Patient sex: F
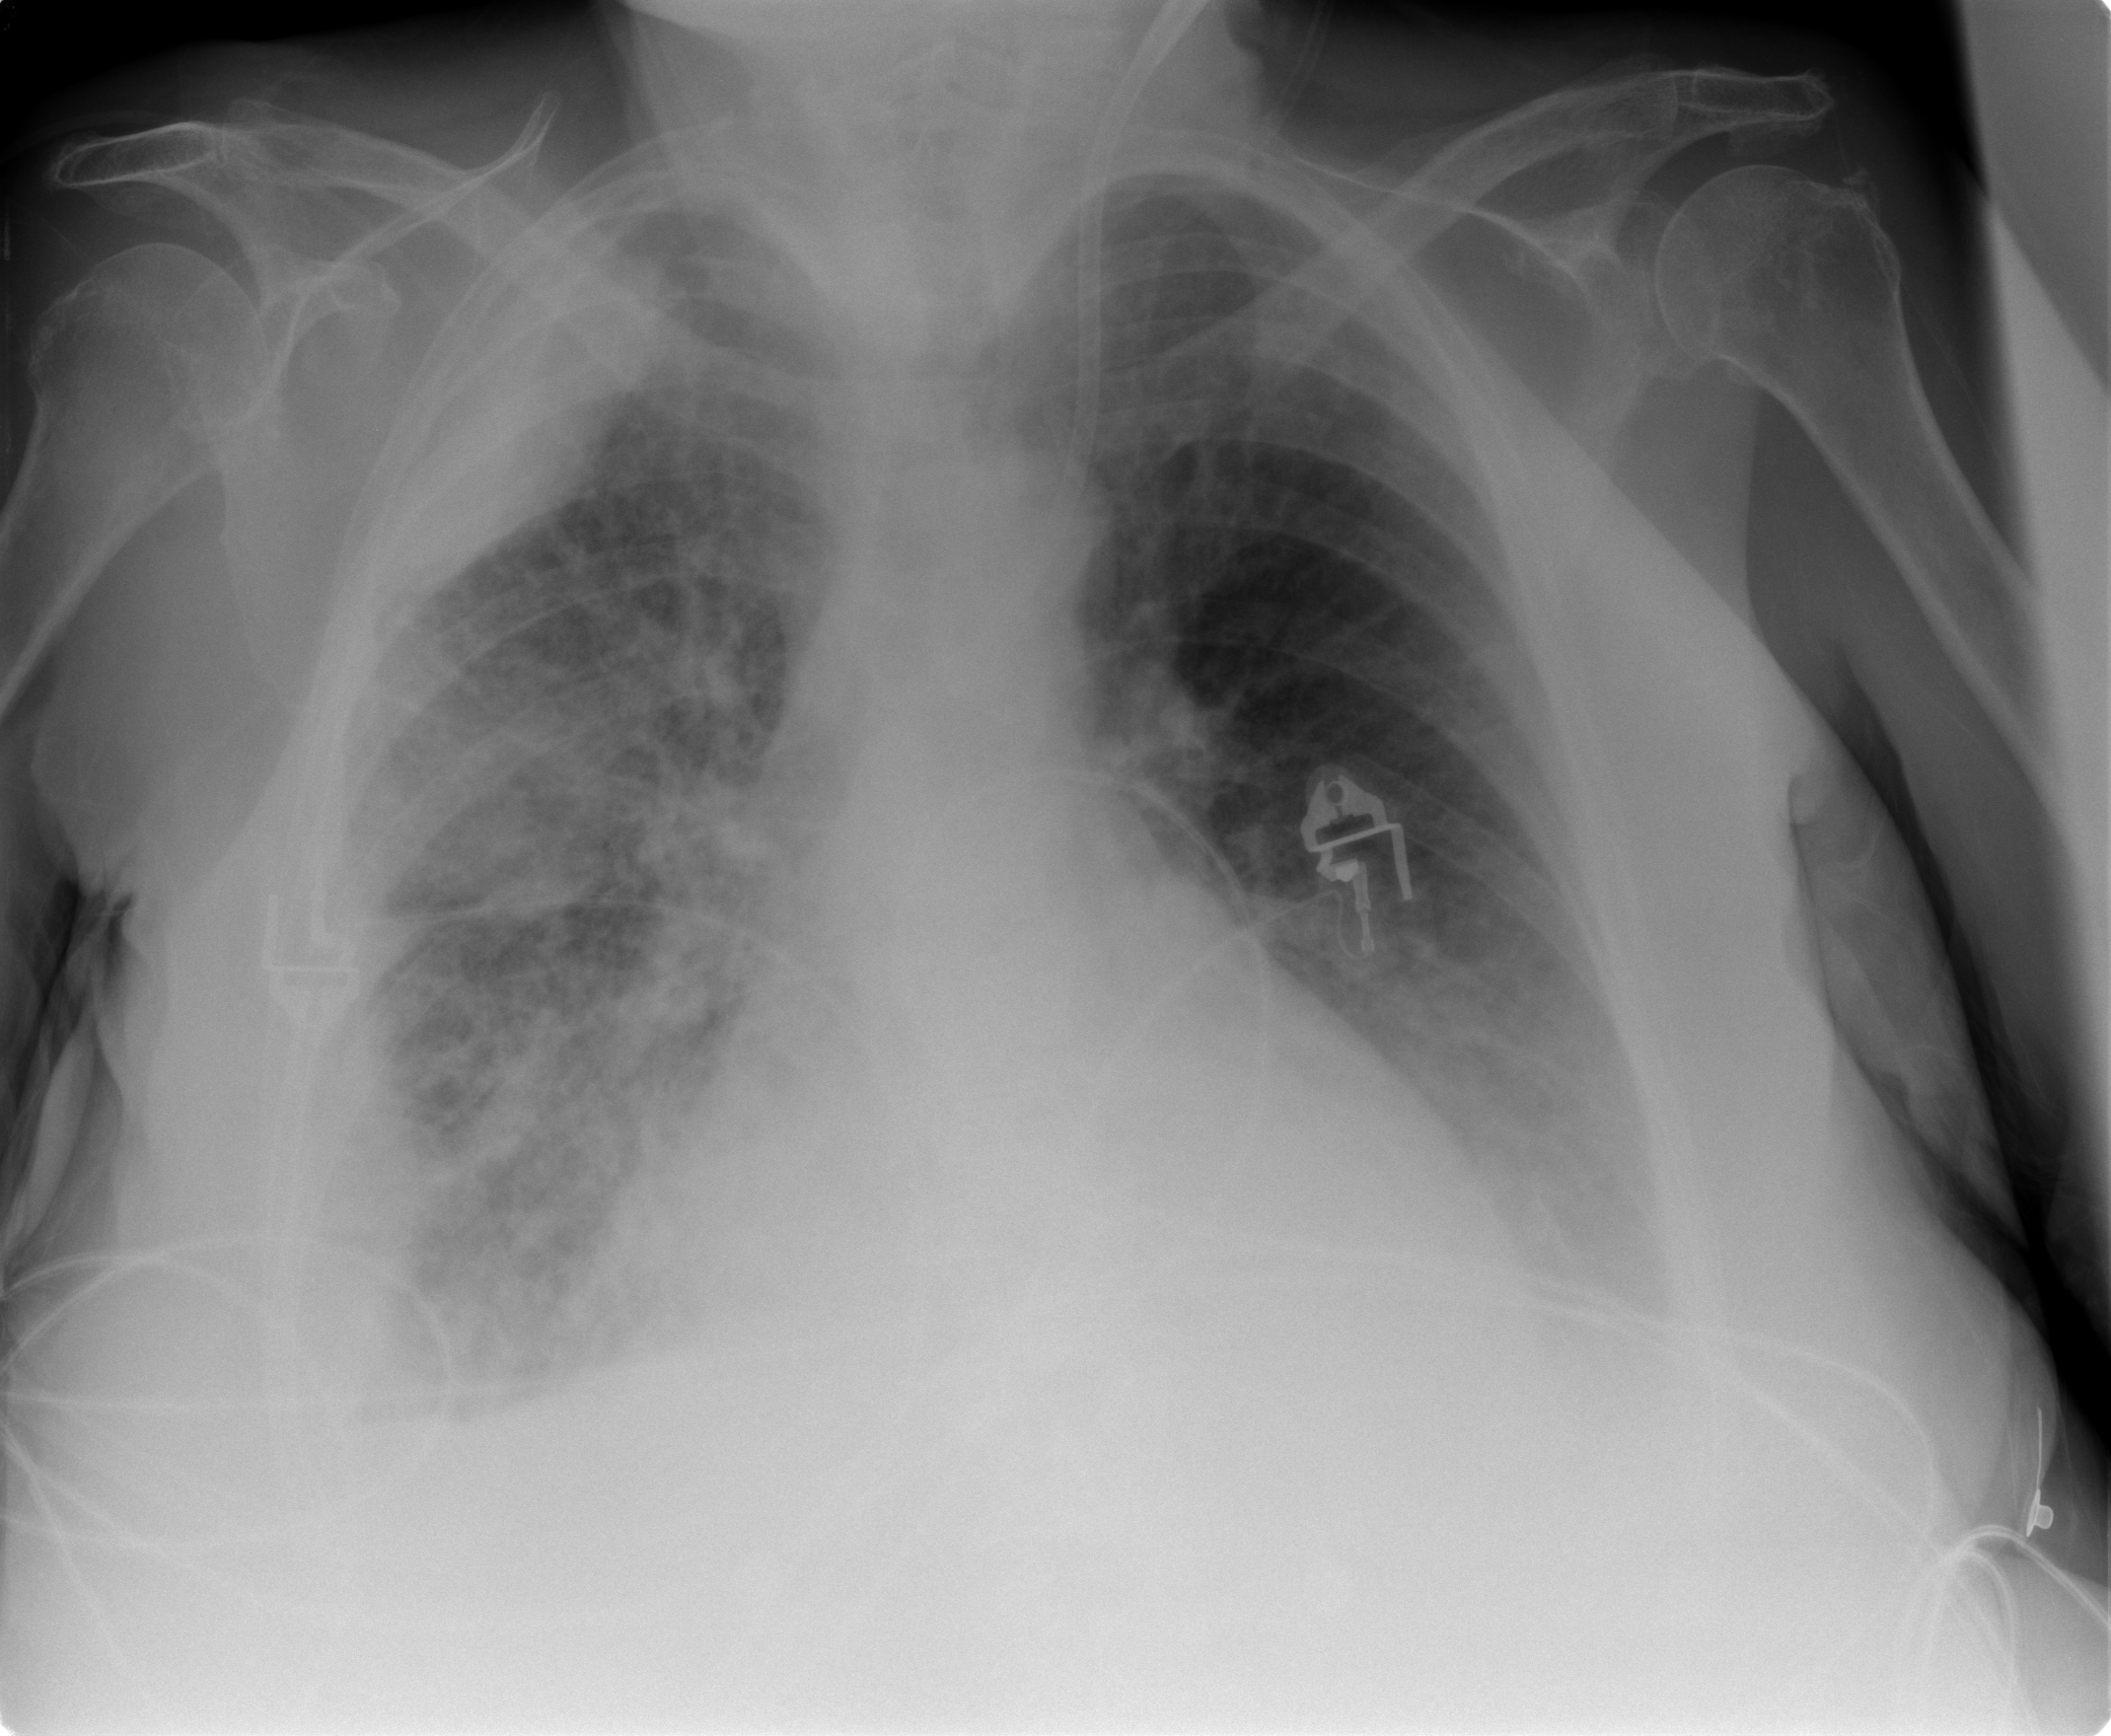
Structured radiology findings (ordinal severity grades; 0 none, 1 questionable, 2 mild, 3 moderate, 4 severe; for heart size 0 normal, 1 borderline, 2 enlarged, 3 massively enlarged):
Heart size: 1
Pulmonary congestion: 2
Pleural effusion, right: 3
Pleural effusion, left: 2
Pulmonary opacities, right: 3
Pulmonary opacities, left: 0
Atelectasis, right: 2
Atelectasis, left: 2